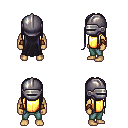
a pixel art fantasy rpg character, male body template, human, tanned skin, gold chest armor, teal pants, raven extra-long hairstyle, metal helm, cloth bracers, four views (front, back, left, right), 2x2 character sprite sheet, small pixel art, hard edges, no anti-aliasing